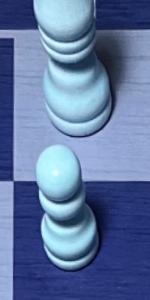
Label: Pawn_White